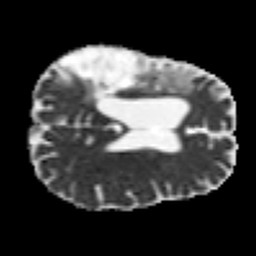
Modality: MD
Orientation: axial
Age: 54
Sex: male
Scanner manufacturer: siemens
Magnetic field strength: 3 T
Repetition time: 7.3 s
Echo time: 0.087 s